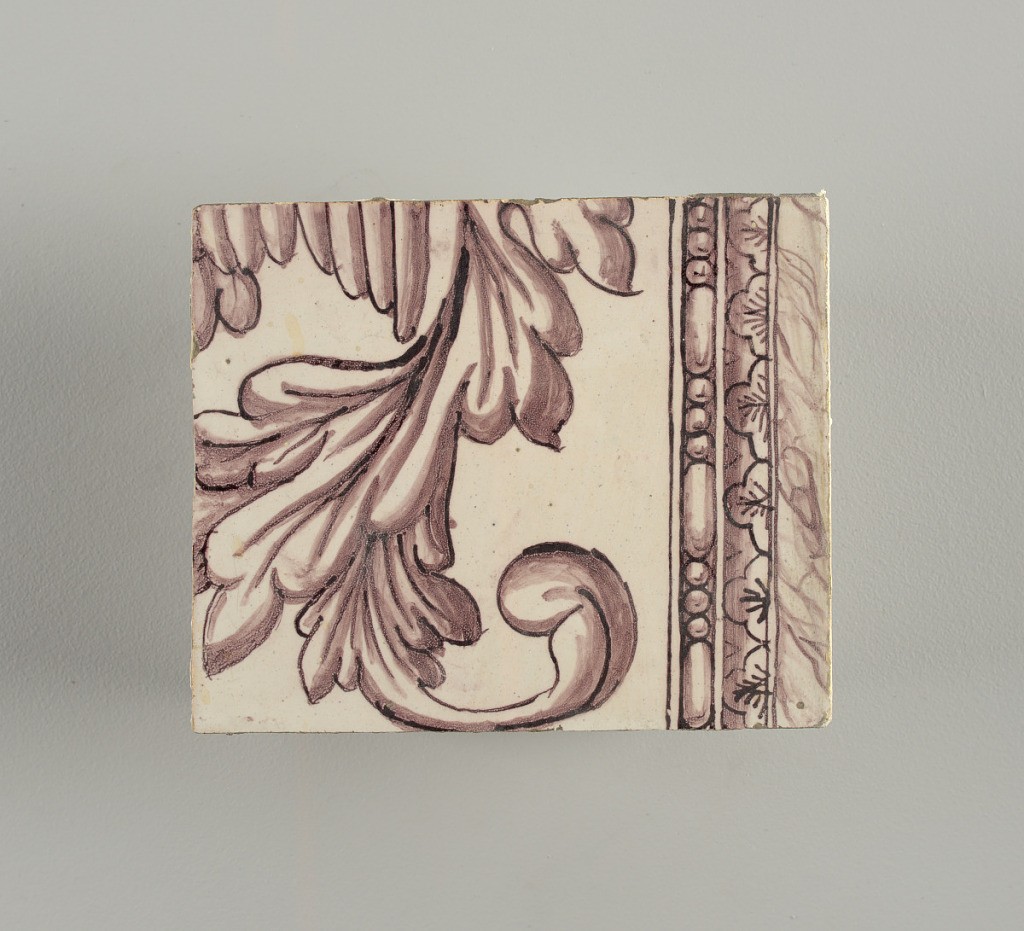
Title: Panel
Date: ca. 1725
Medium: Tin-glazed earthenware, underglaze manganese decoration
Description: Tile from upright rectangular panel of tiles; dark purple (manganese) on white ground showing arched framework; oval cartouche bearing double monogram (probably Lubert Adolf Torck), supported by pair of nude amors; pair of small amors holding crown above, borne by pair of female terms; surrounded by leafscrolls and foliations, with pair of flower-filled urns; top center, lunetted amor's head pendented with rosetted lattice cartouche.

To be used in Rozendaal Castel. Intended to be viewed inset into a wall- indicated by the inclusion of a trompe-l'oeil marbleized edge that surrounds three sides of the panel.